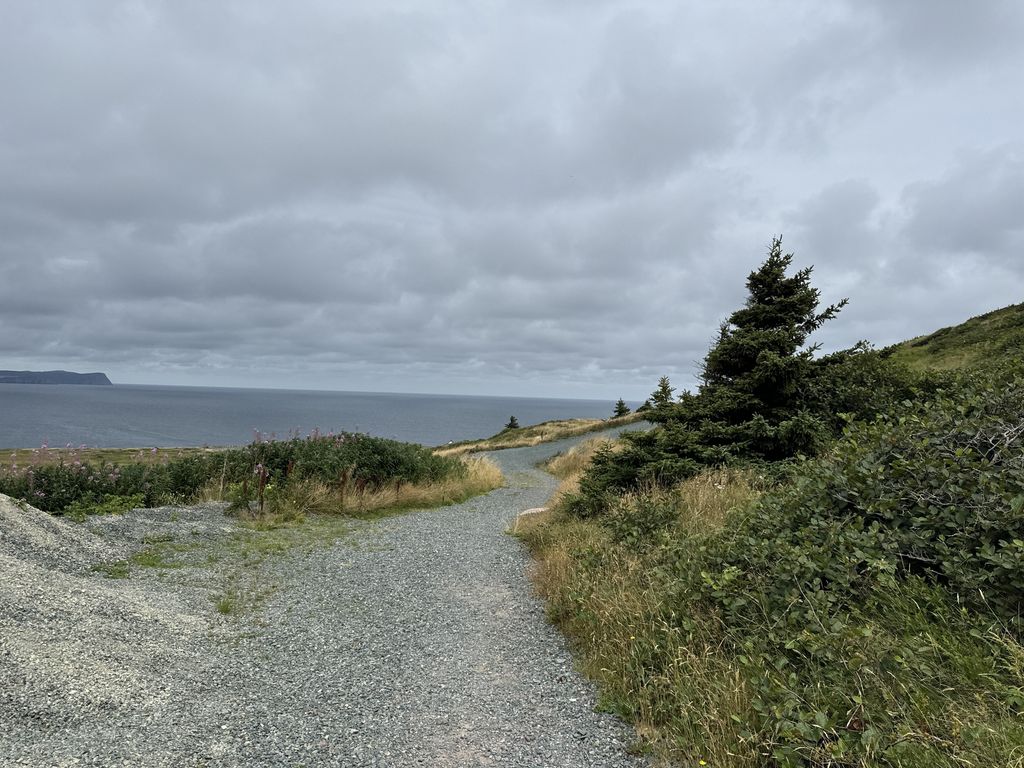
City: st_johns